Field crop: maize
Growth stage: 2
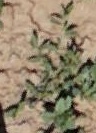
Species: convolvulus